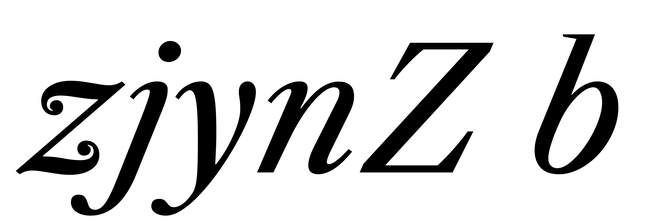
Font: LibreCaslonText-Italic_Italic